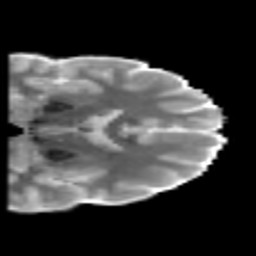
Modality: MD
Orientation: coronal
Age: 21
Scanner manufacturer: philips
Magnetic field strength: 3 T
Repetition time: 8.6 s
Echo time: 0.127 s